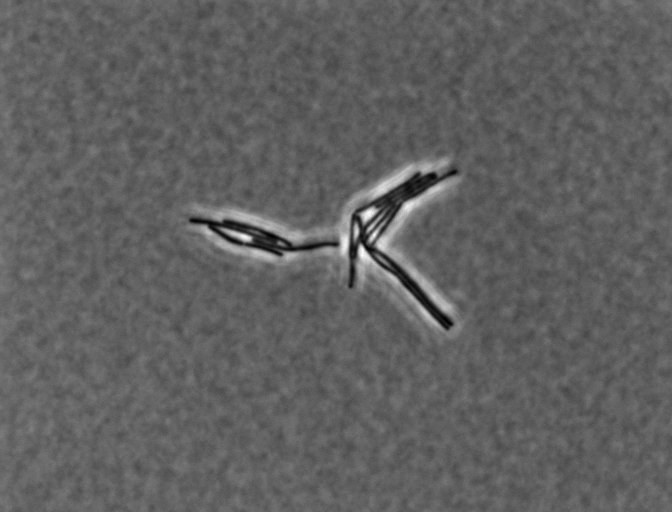
Bacillus subtilis